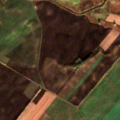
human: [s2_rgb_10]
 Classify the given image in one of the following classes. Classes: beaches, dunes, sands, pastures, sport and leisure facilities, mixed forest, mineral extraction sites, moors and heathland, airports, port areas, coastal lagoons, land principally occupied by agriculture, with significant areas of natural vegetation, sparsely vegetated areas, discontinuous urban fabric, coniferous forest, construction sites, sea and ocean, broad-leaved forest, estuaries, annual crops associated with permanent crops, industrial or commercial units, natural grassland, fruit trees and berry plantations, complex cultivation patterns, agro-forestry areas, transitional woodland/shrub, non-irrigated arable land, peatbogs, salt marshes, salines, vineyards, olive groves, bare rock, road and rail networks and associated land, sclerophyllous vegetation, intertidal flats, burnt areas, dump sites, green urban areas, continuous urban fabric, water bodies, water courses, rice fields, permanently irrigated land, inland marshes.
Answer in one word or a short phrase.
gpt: non-irrigated arable land, land principally occupied by agriculture, with significant areas of natural vegetation, inland marshes